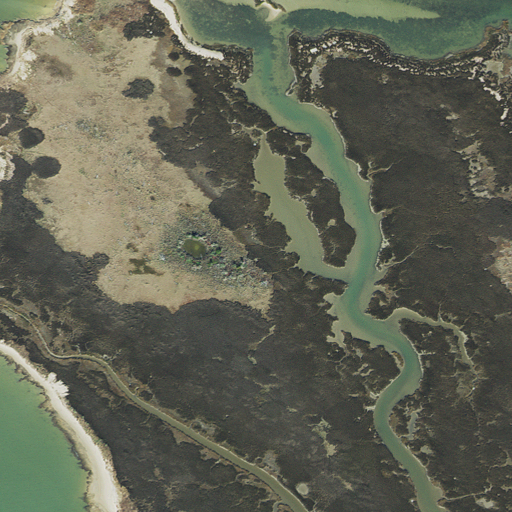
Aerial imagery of island in Maryland named Adam Island containing herbaceous wetlands, open water, and barren land